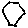
Label: hexagon